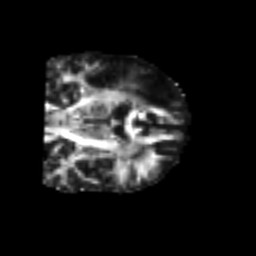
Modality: FA
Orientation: coronal
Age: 49
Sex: male
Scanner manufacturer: siemens
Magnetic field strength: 3 T
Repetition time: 4.999 s
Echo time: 0.07946 s